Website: apple
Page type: billing-address
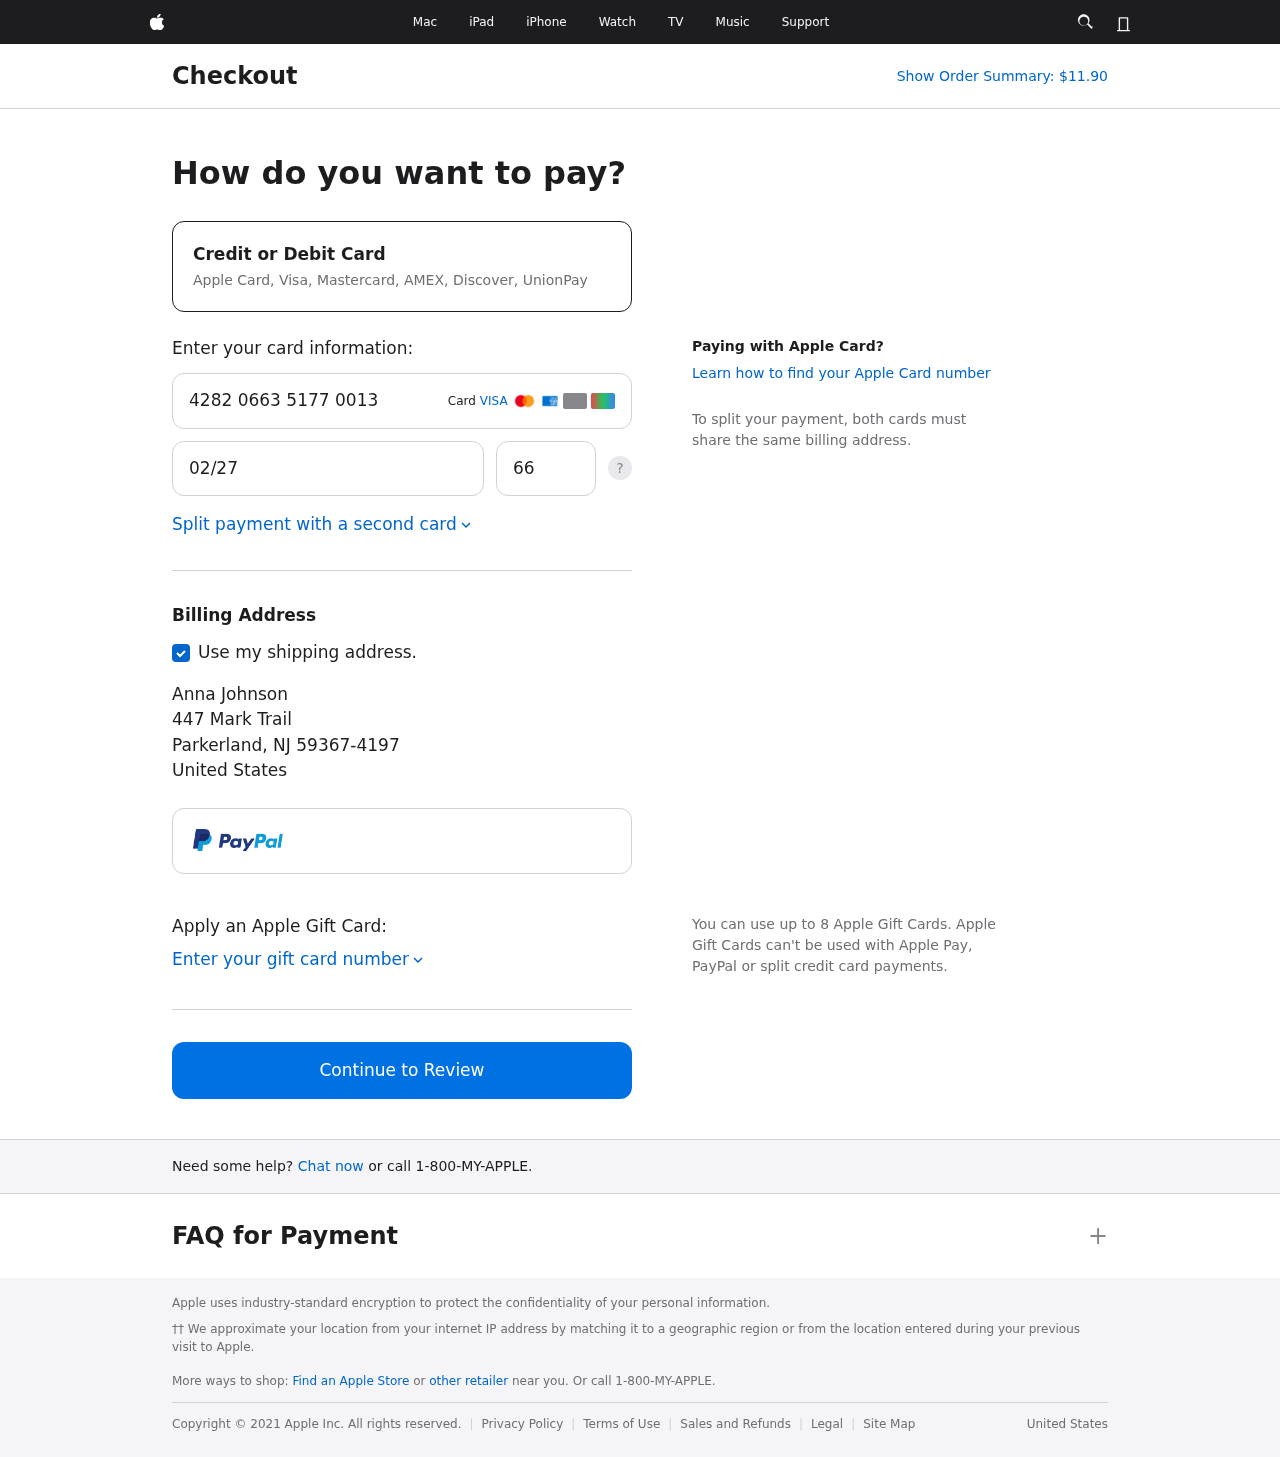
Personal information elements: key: PII_CARD_CVV
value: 663
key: PII_CARD_EXPIRY
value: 02/27
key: PII_CARD_NUMBER
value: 4282 0663 5177 0013
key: PII_CITY
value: Parkerland
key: PII_COUNTRY
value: United States
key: PII_FULLNAME
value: Anna Johnson
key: PII_POSTCODE_FULL
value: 59367-4197
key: PII_STATE_ABBR
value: NJ
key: PII_STREET
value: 447 Mark Trail
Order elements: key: ORDER_TOTAL
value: Show Order Summary: $11.90